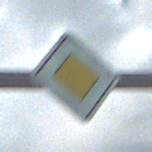
Verkehrszeichen: Vorfahrtsstrasse
Umgebung: Outdoor, Nature
Tageszeit: Midday
Wetter: PartlyCloudy
Licht: Natural
Jahreszeit: NotSpecified
Kontrast: HighContrast